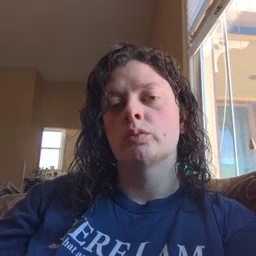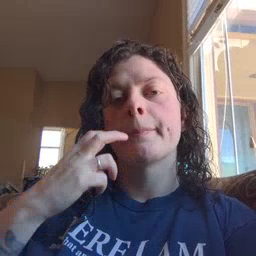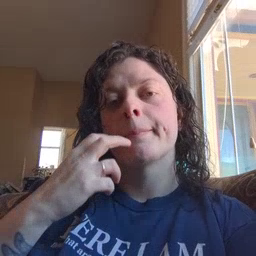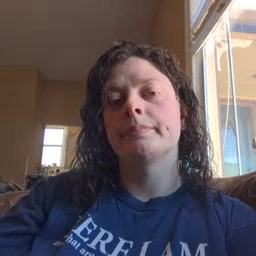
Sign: gum